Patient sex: F
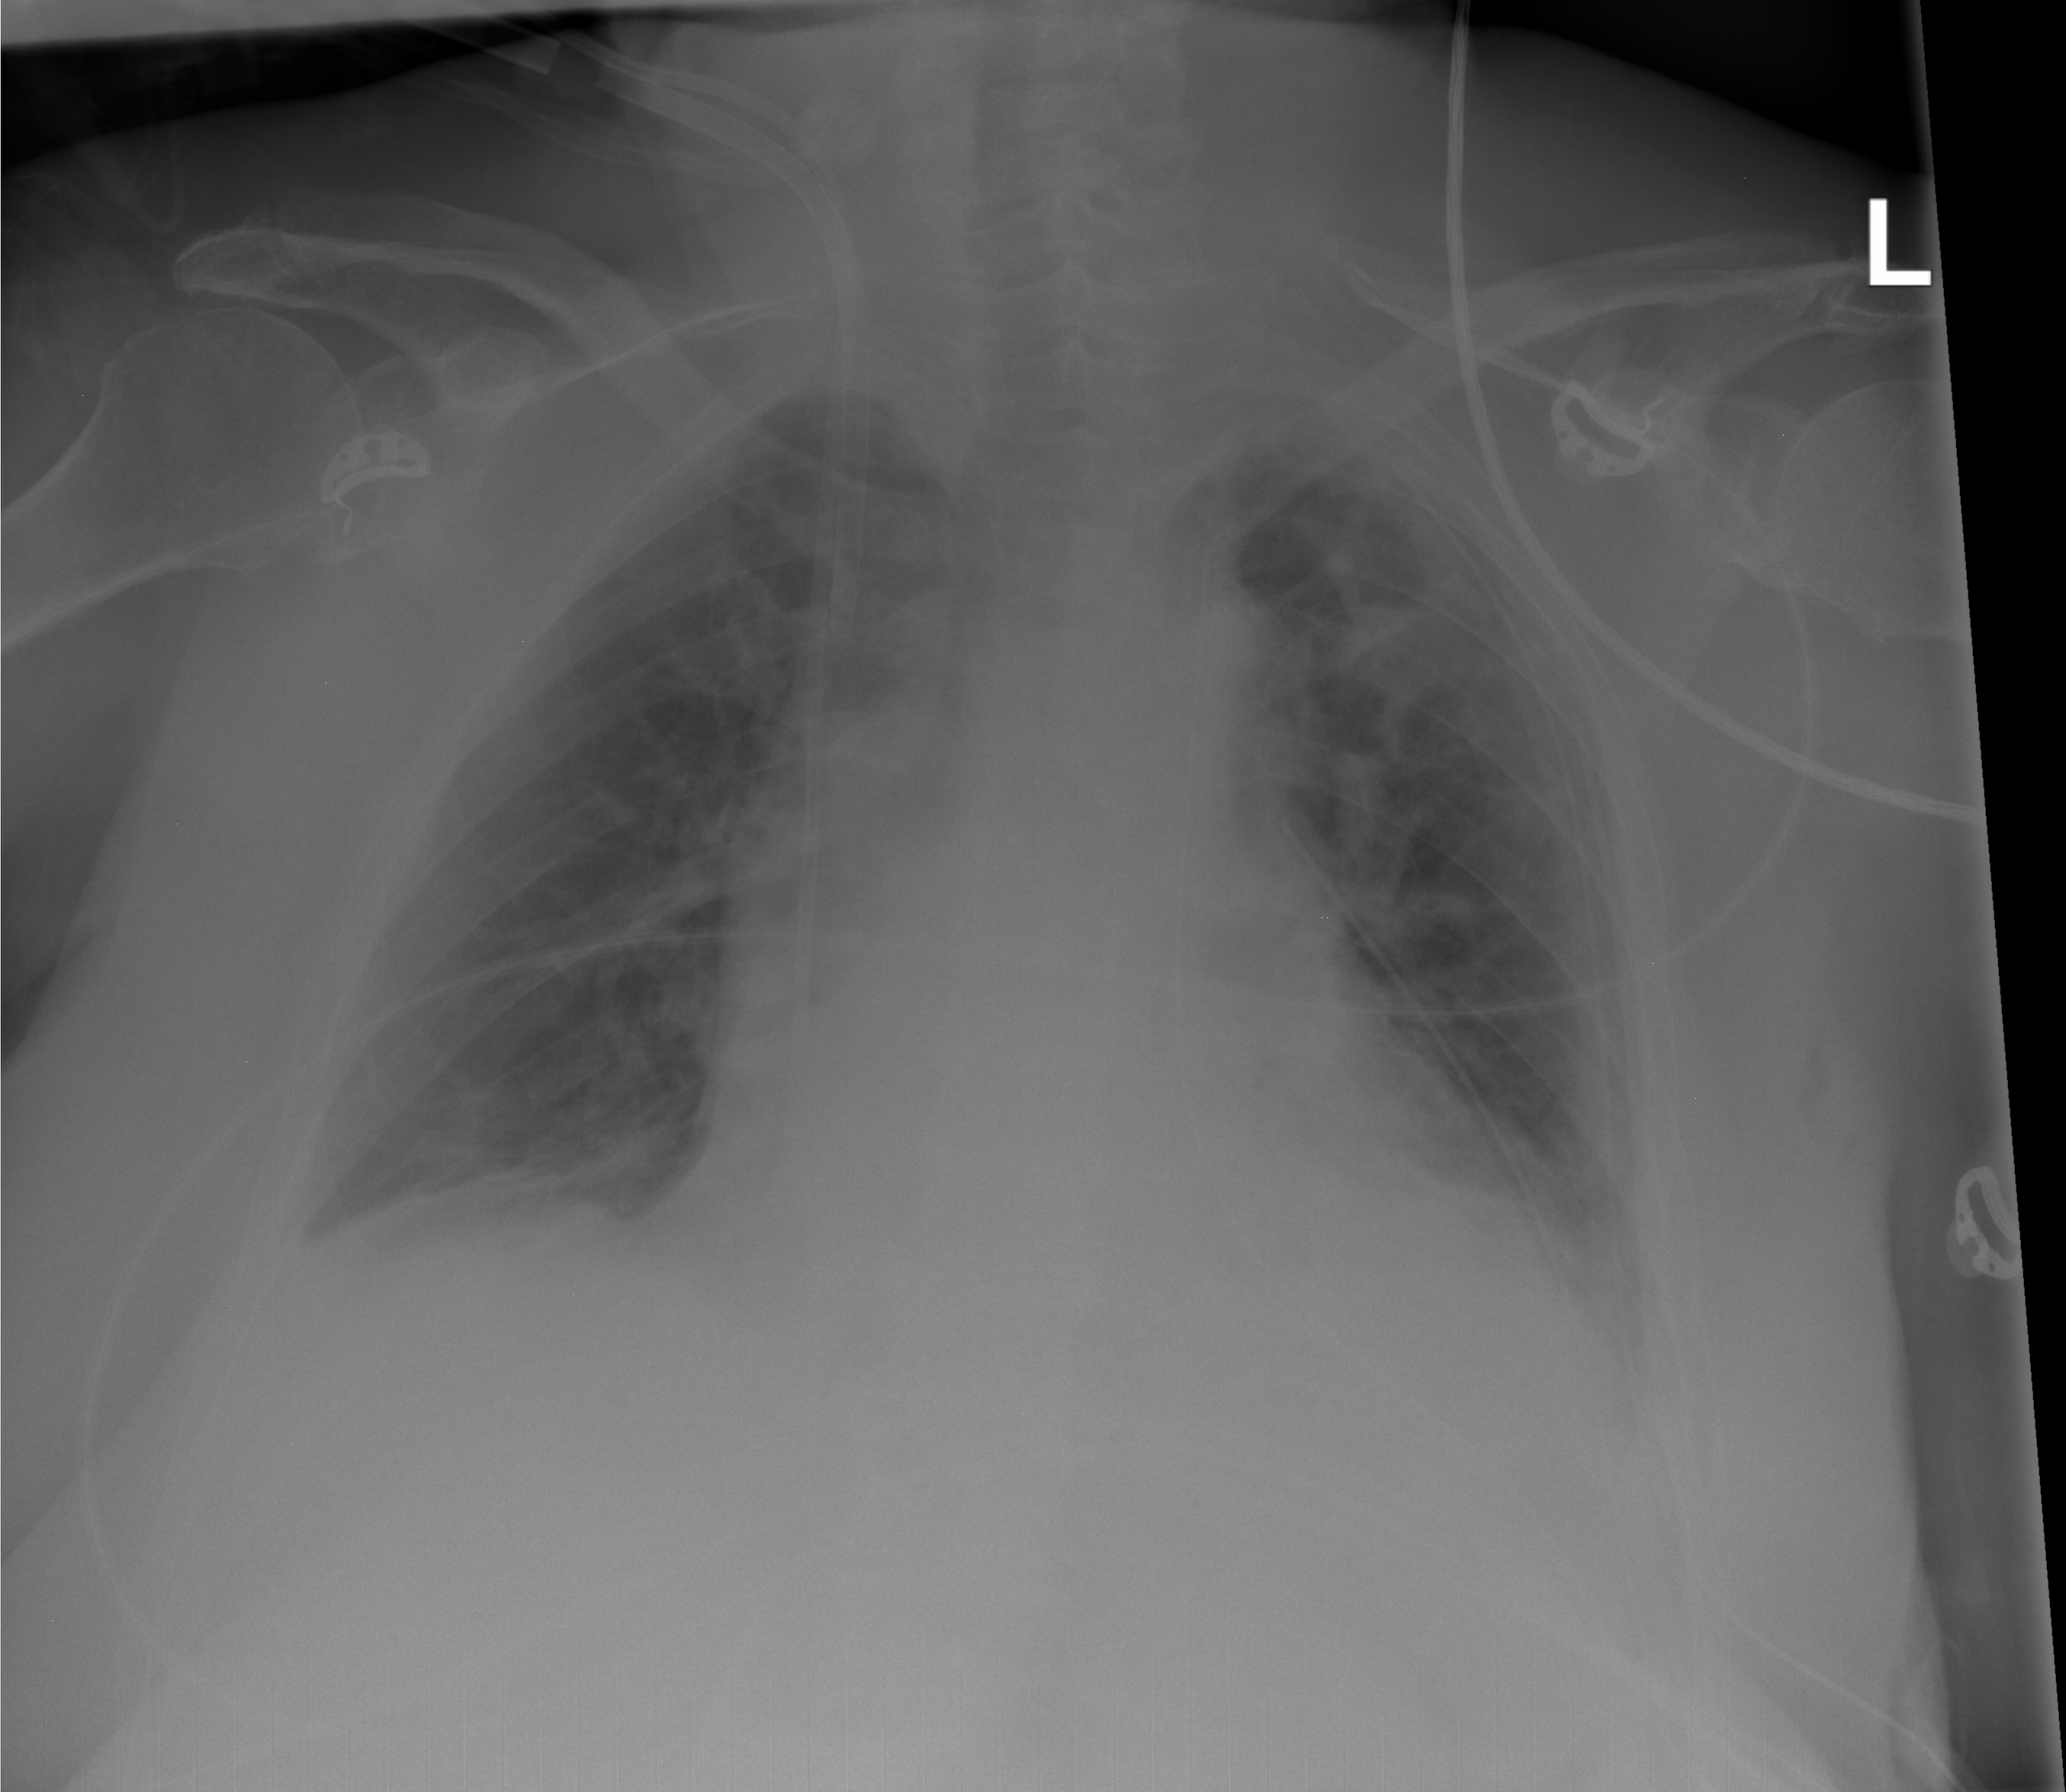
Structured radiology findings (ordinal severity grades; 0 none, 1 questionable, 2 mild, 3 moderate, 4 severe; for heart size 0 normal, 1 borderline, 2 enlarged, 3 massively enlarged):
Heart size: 0
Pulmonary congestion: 0
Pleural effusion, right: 0
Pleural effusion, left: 0
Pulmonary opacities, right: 0
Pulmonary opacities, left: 0
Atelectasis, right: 1
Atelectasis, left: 2